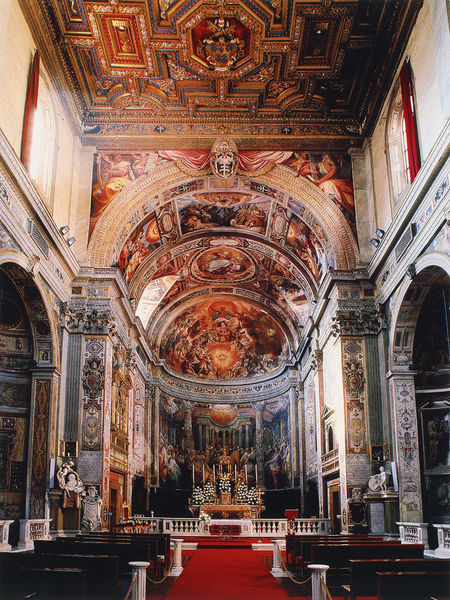
Titel: Santo Spirito in Sassia
Künstler: Jacopo Zucchi
Standort: Rom, S. Spirito in Sassia (EU - I - Latium)
Schlagwörter: gemälde, gott, schatten, fenster, licht, säule, säulen, tisch, rot, malerei, teppich, wand, architektur, barock, kirche, gold, decke, bogen, bank, pilaster, verzierung, kerze, kerzen, stuck, foto, bögen, gang, balustrade, dom, holzdecke, altar, bänke, hauptschiff, hochaltar, kathedrale, sims, kirchenbank, mittelgang, gesims, kirchenbänke, skulpturen, kanzel, obergaden, seitenschiff, fresken, chor, kassettendecke, deckengemälde, fresko, bau, absperrung, bauwerk, kathedralbau, bännke, sakralraum, nebenschiff, stuckierung, nebenaltar, nögen